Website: apple
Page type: order-returns
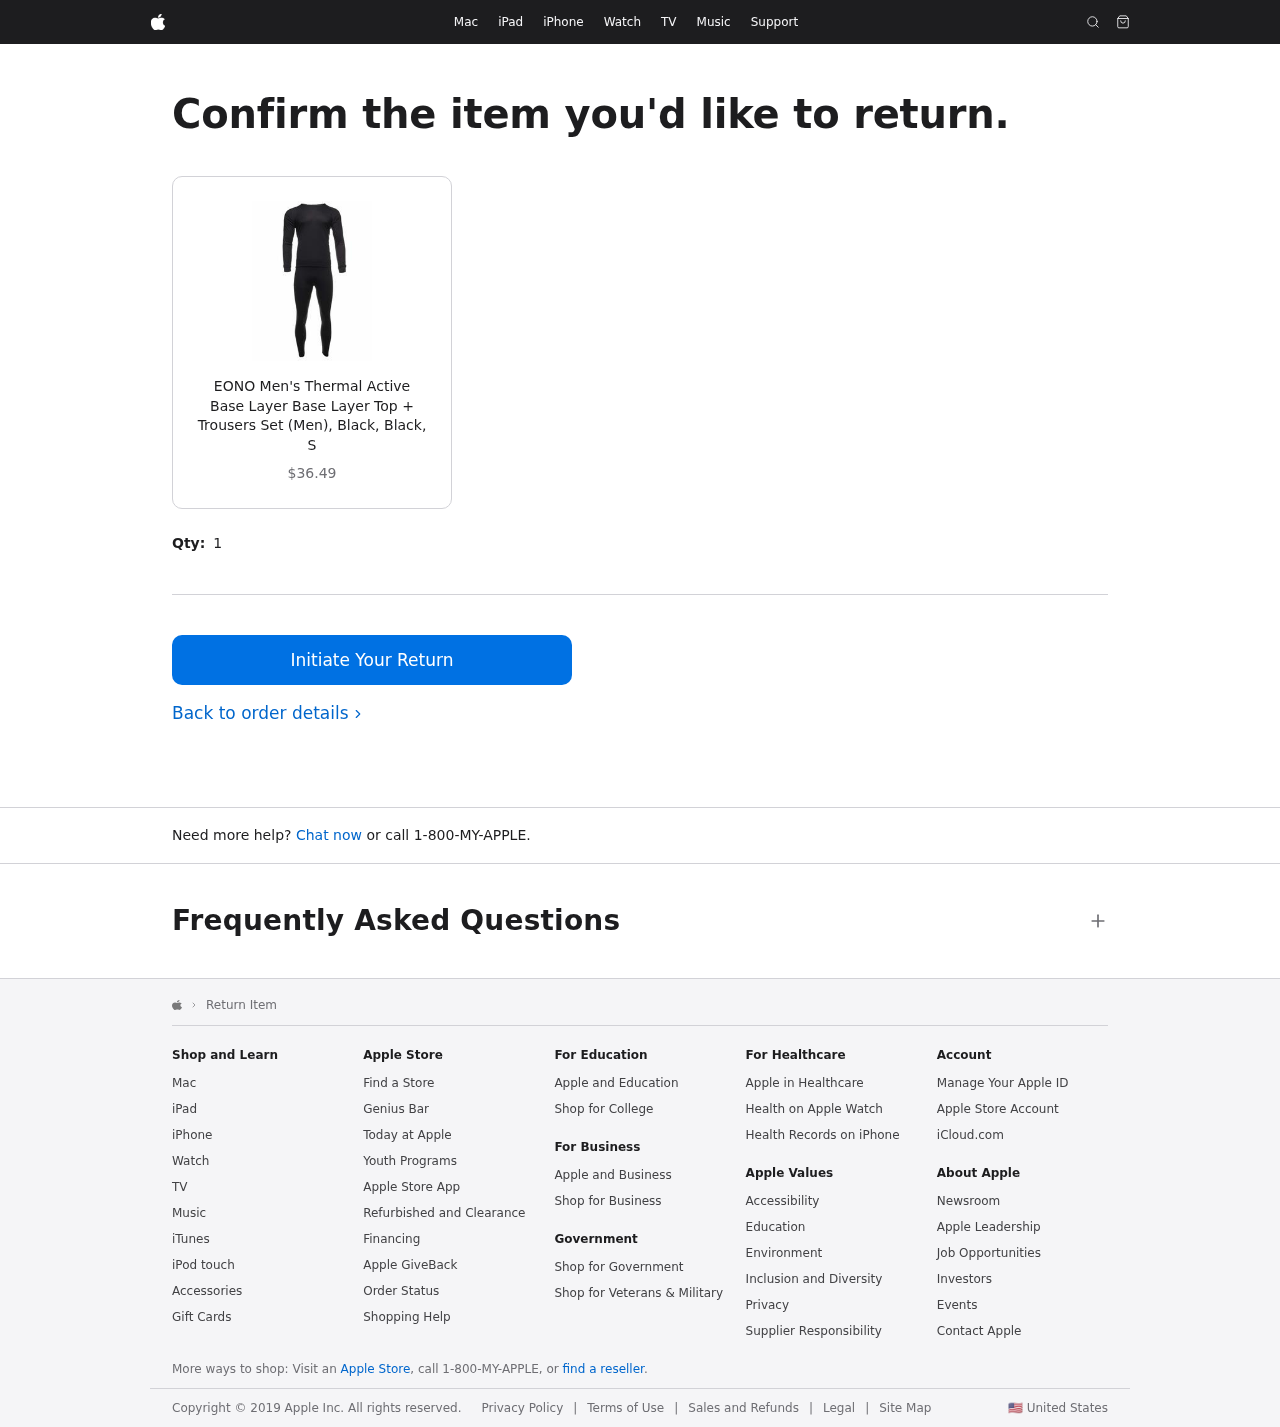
Product elements: key: PRODUCT1_NAME
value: EONO Men's Thermal Active Base Layer Base Layer Top + Trousers Set (Men), Black, Black, S
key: PRODUCT1_PRICE
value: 36.49
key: PRODUCT1_QUANTITY
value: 1